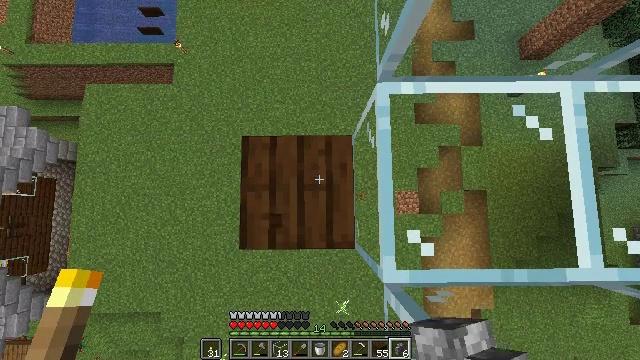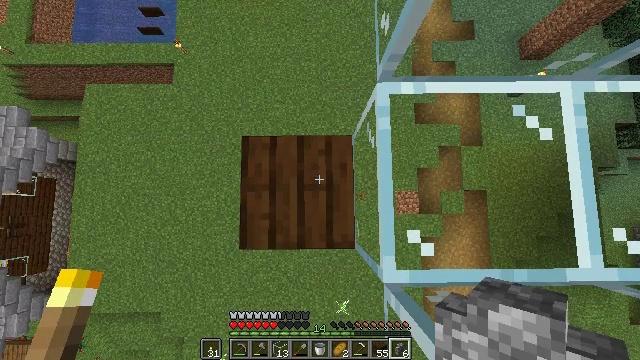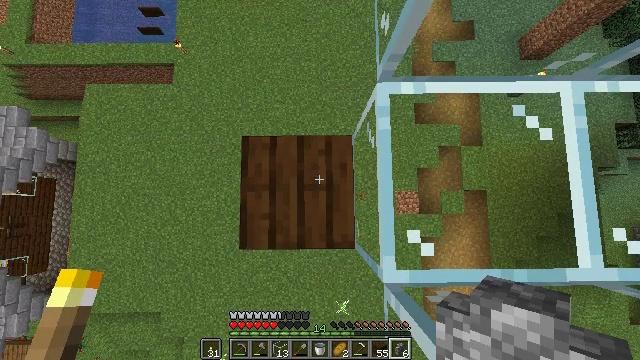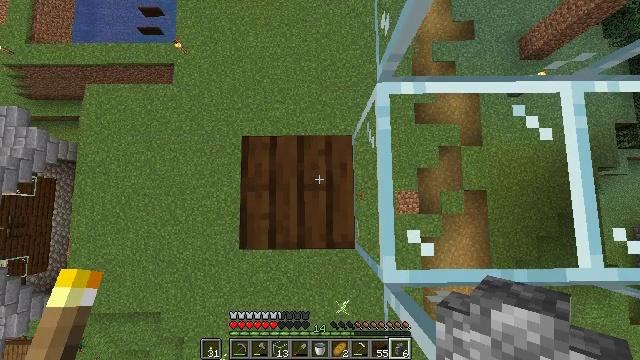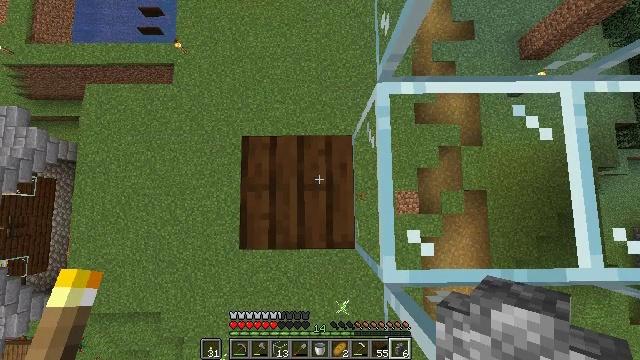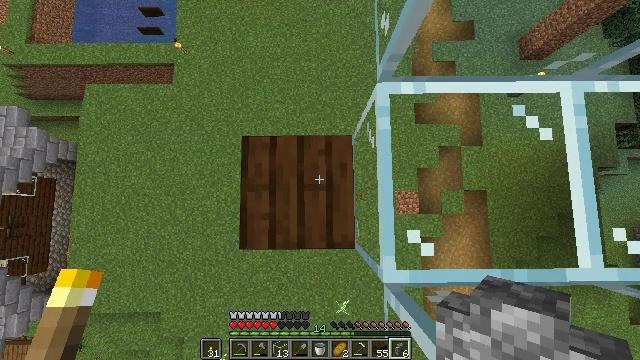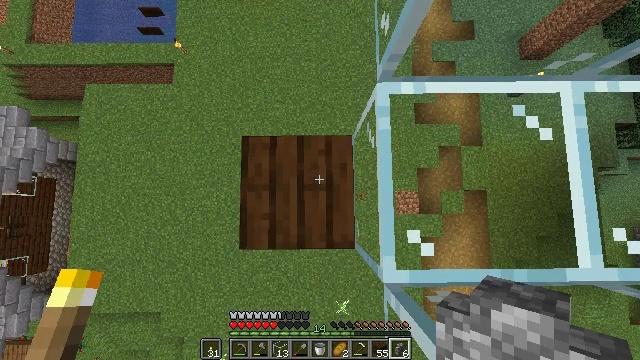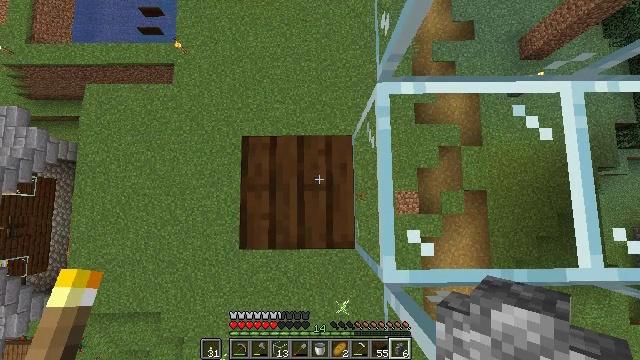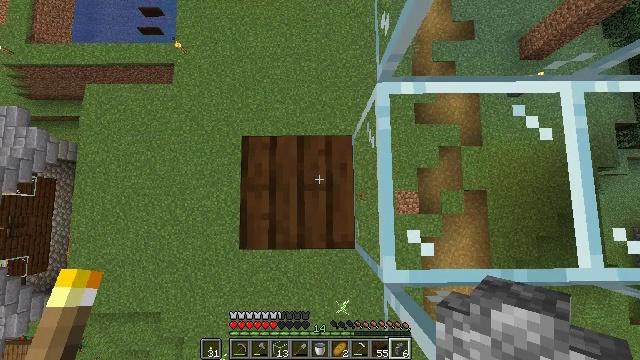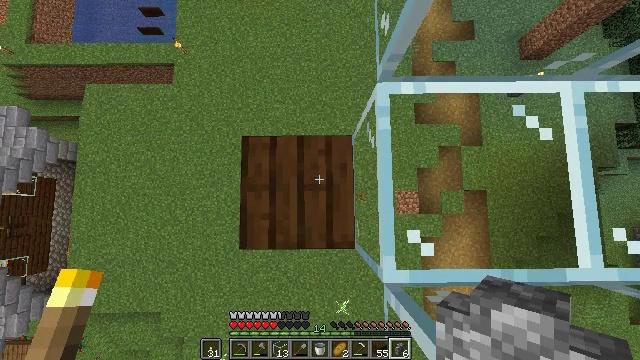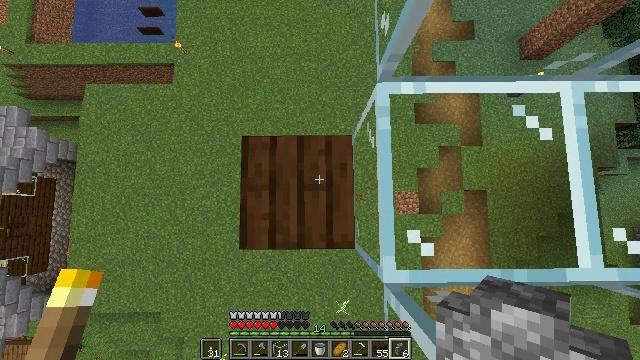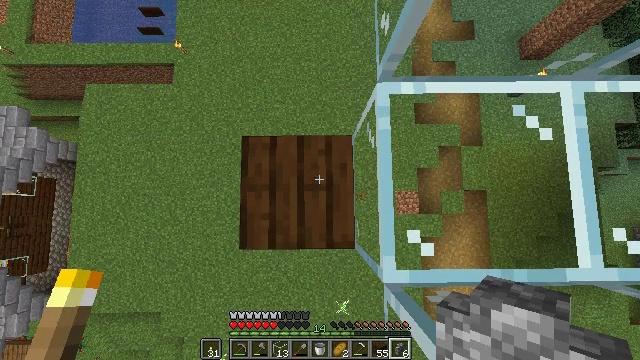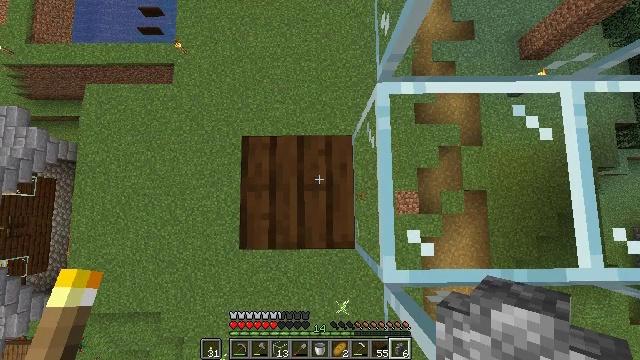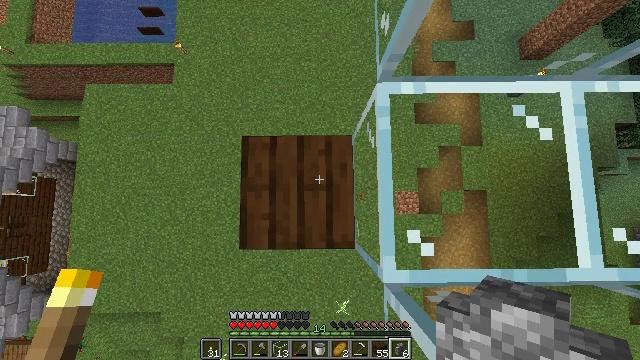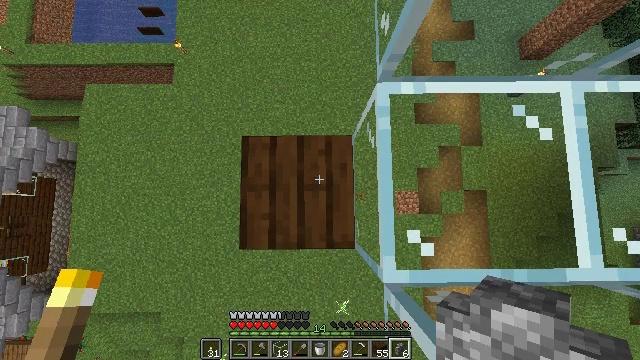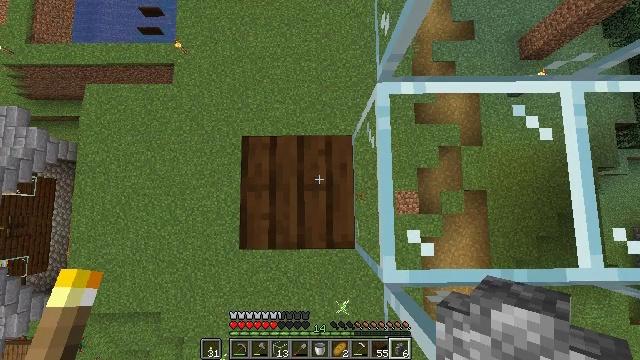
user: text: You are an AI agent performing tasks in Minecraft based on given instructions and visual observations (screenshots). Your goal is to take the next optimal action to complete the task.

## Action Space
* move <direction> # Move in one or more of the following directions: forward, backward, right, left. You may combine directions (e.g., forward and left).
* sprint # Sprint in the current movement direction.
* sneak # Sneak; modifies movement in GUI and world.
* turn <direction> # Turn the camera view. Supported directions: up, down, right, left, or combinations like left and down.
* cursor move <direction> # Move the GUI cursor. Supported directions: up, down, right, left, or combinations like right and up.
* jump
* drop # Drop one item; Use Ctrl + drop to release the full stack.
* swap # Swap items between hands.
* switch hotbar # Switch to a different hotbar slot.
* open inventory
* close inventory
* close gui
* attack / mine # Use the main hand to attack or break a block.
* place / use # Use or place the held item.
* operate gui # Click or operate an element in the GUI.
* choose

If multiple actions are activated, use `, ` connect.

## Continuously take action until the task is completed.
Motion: motion action
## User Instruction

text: Mine dark oak planks.
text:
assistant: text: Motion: sneak
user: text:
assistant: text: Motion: sneak
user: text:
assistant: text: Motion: sneak
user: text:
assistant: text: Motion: sneak
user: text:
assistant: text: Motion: sneak
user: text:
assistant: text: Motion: sneak
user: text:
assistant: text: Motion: sneak
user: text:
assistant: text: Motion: sneak
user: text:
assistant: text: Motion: sneak
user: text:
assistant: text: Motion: sneak
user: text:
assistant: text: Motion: sneak
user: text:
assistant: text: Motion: sneak
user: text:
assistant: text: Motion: sneak
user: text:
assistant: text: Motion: sneak
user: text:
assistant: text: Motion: sneak
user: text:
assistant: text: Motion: sneak
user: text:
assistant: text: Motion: sneak
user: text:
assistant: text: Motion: sneak
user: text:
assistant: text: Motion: sneak
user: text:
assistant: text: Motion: sneak
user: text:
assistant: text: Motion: sneak
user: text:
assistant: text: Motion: sneak
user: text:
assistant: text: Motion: sneak
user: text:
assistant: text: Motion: sneak
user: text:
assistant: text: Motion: sneak
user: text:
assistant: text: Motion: sneak
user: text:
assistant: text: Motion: sneak
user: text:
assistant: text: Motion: sneak
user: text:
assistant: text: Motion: sneak
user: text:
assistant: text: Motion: sneak